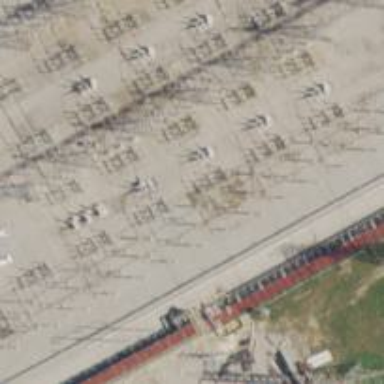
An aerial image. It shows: Switch used for power control.